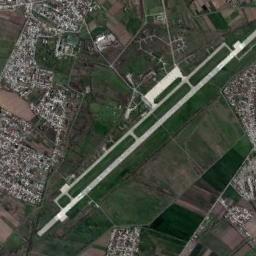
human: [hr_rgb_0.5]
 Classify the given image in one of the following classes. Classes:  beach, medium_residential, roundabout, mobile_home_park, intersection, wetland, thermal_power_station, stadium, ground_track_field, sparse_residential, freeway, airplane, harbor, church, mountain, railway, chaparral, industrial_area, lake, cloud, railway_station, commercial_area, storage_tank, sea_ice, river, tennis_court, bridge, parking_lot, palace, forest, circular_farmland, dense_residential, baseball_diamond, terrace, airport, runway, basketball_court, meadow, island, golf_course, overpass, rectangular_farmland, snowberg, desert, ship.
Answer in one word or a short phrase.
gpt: airport